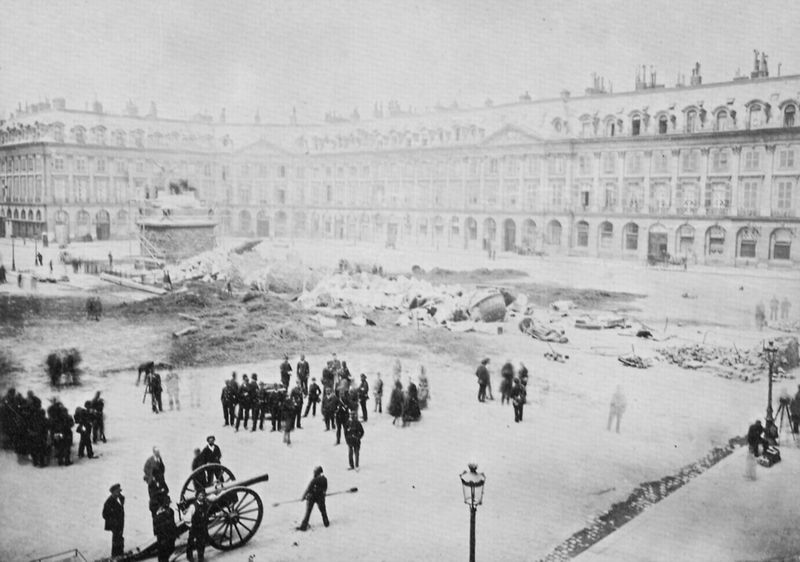
Titel: Aufnahme nach dem Sturz der Säule auf dem Place Vendôme am 16. Mai 1871
Künstler: Auguste Bruno Braquehais
Standort: Frankreich
Institution: Sammlung M. Georges Sirot
Schlagwörter: gruppe, mann, menschen, stadt, hut, hüte, laterne, laternen, männer, schwarz, weiss, dach, gebäude, haus, schloss, schnee, stehen, häuser, boden, fassade, fassaden, giebel, winter, platz, krieg, trümmer, zerstörung, soldaten, stopfen, umriss, unscharf, foto, fotografie, kanone, palast, uniform, soldat, staub, ruinen, dreck, fotographie, schießen, doppelung, stadtschloss, nordalpin, üte, 1880, latenre